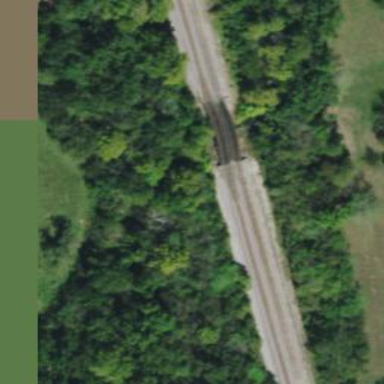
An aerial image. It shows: Railway bridge over spur service line.